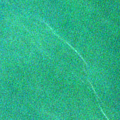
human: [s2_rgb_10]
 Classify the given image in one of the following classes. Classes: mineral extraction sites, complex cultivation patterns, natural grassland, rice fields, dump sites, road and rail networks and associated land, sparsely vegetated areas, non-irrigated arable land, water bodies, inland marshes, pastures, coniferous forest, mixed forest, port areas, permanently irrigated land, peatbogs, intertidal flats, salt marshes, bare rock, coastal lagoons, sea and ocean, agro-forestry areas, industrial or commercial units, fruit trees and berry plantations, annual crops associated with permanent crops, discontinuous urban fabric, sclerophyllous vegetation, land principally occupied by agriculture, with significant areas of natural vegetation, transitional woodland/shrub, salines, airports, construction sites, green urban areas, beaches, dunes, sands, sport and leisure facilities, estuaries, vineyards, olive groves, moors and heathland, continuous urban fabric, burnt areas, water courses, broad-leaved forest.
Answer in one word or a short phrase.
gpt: sea and ocean